Question: Can somebody tell me how I configure radial gradient in CSS to exactly look like the following background.

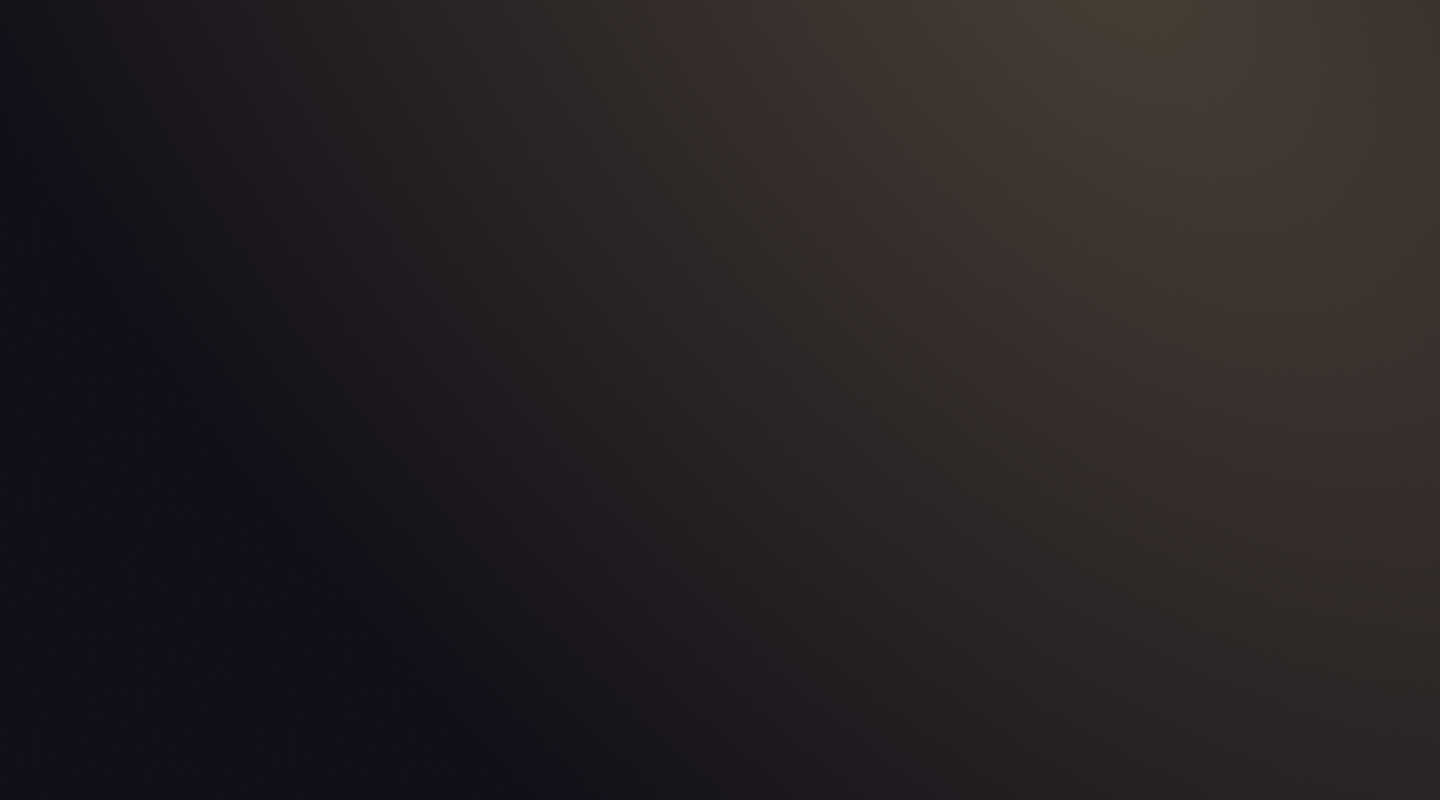
Answer: CSS code from <URL>:
'''
body {
background: -webkit-linear-gradient(left, rgb(20, 17, 25) 0%, rgb(69, 61, 52) 80%, rgb(57, 50, 45) 100%);
background: -o-linear-gradient(left, rgb(20, 17, 25) 0%, rgb(69, 61, 52) 80%, rgb(57, 50, 45) 100%);
background: -ms-linear-gradient(left, rgb(20, 17, 25) 0%, rgb(69, 61, 52) 80%, rgb(57, 50, 45) 100%);
background: -moz-linear-gradient(left, rgb(20, 17, 25) 0%, rgb(69, 61, 52) 80%, rgb(57, 50, 45) 100%);
background: linear-gradient(to right, rgb(20, 17, 25) 0%, rgb(69, 61, 52) 80%, rgb(57, 50, 45) 100%);
}
'''